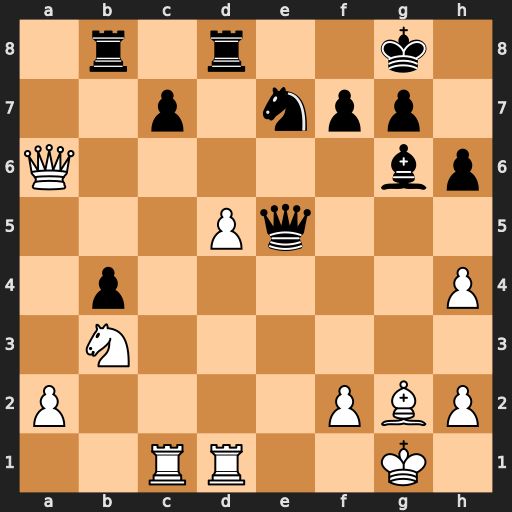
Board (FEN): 1r1r2k1/2p1npp1/Q5bp/3Pq3/1p5P/1N6/P4PBP/2RR2K1
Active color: w
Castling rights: -
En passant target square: -
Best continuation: Re1 Qd6 Qxd6